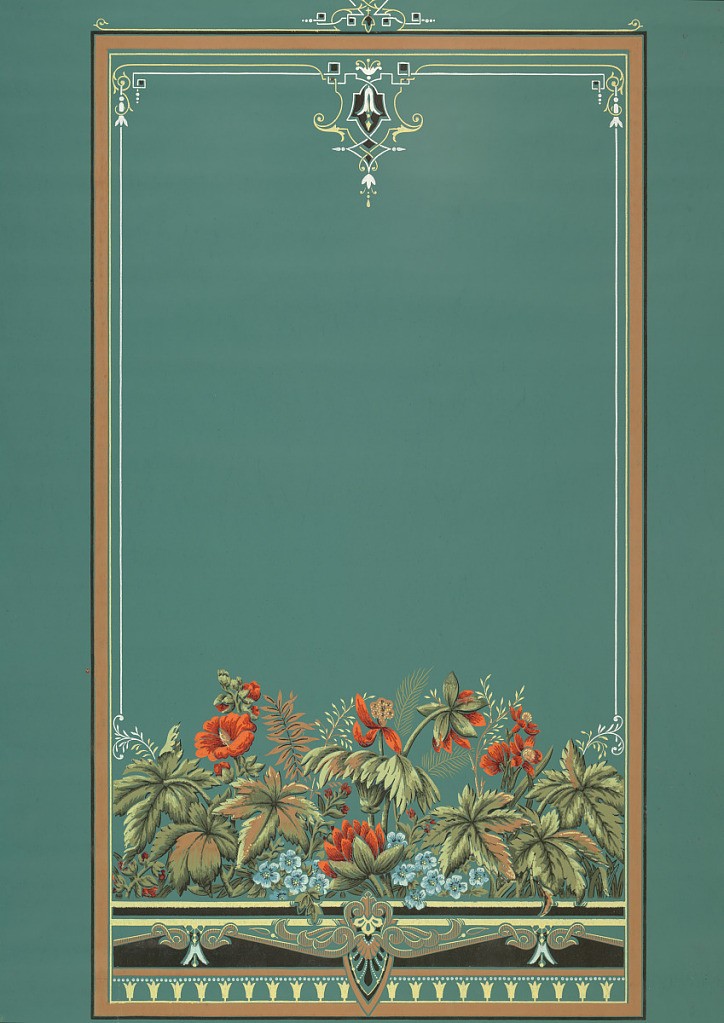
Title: Window shade
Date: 1875–1890
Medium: Machine-printed
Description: Large rectangular framework, wide band of brightly colored flowers across bottom of shade. Printed on green paper.